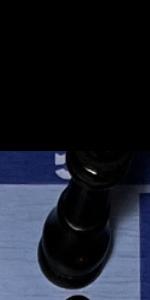
Label: King_Black